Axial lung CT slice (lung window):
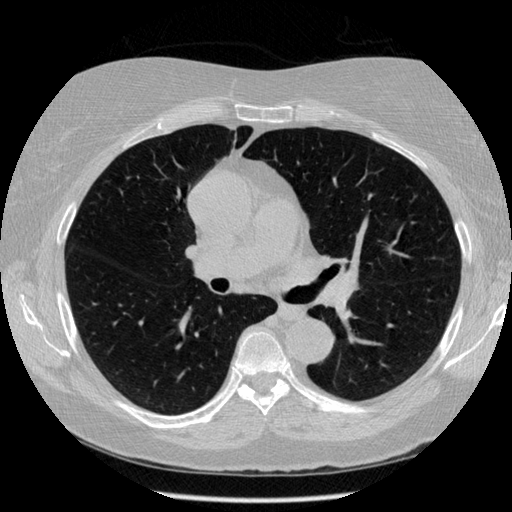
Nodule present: no